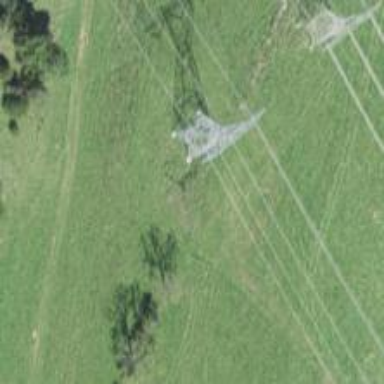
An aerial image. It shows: Power tower.